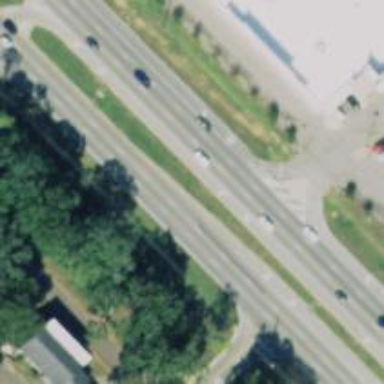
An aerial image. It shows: Asphalt dual carriageway categorized as trunk highway.